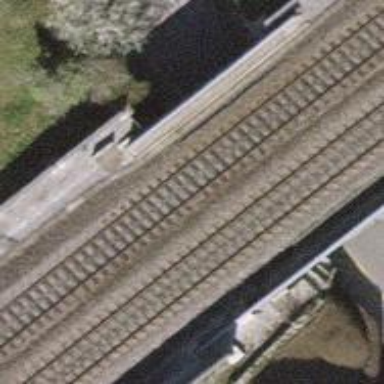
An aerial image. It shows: Bridge over electrified railway with contact line.